Question: Trying to create a layout using Bootstrap 3 that consist of two columns on the left of the page and one main column to the right of the two columns. The two columns on the left should be on top of each other.
'''
<div class="container">
<div class="row">
<div class="col-md-4">
<div class="widget">
<div class="widget-header">
<h3>Left column 1</h3>
</div>
<div class="widget-content" id="gallery"></div>
</div>
</div>
<div class="col-md-4">
<div class="widget">
<div class="widget-header">
<h3>Left column 2</h3>
</div>
<div class="widget-content" id="gallery"></div>
</div>
</div>
<div class="col-md-8">
<div class="widget">
<div class="widget-header">
<h3>Main column</h3>
</div>
<div class="widget-content">
<div id="map_canvas" style="height: 280px;"></div>
</div>
</div>
</div>
</div>
</div>
'''
Current code produce two columns next to each other on top the main column.

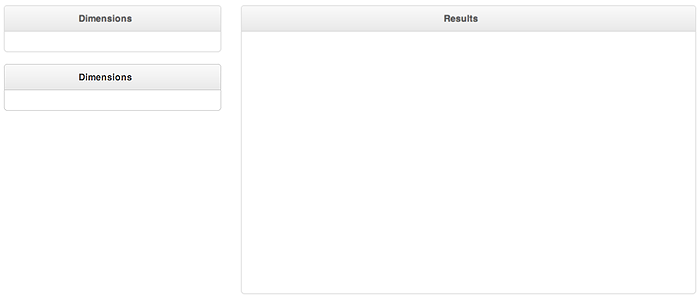
Answer: You should use a div with class '.col-sm-4' and '.col-sm-8' respectively as the parent div for the two column layout you want to use and then create the desired widgets within those divs.
<URL>
Please make sure to to see the correct layout. Otherwise it will stack the div containers for responsive purposes.